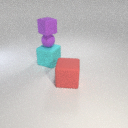
large cyan rubber cube behind large red rubber cube